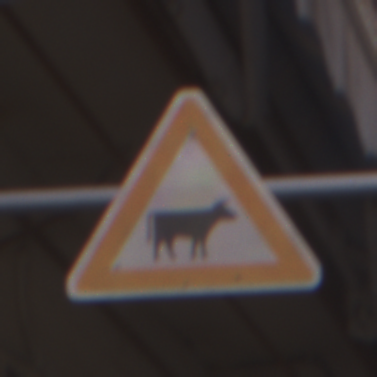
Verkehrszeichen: ViehtriebLinks
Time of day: MorningAfternoon
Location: Outdoor (Urban)
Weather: Clear
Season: NotSpecified
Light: Natural